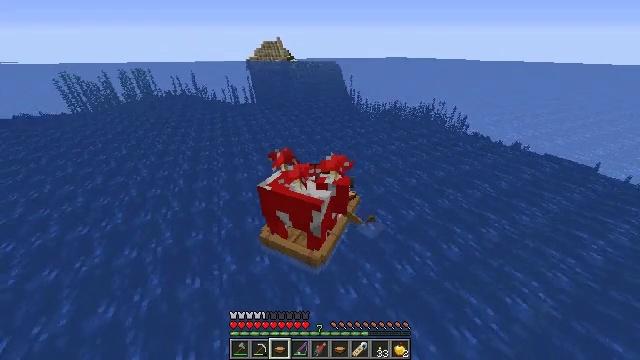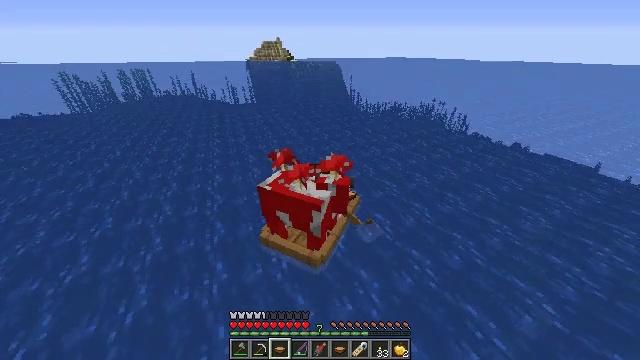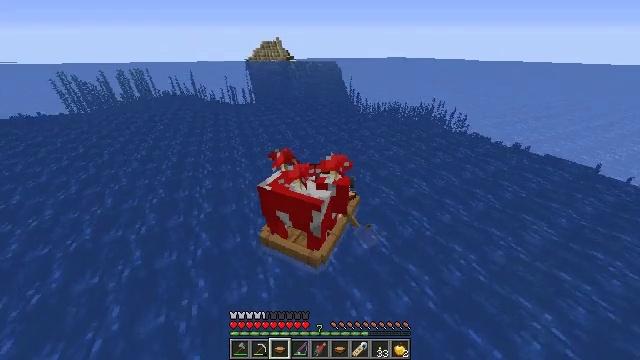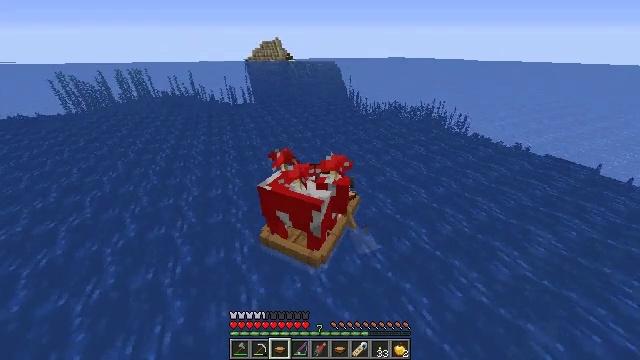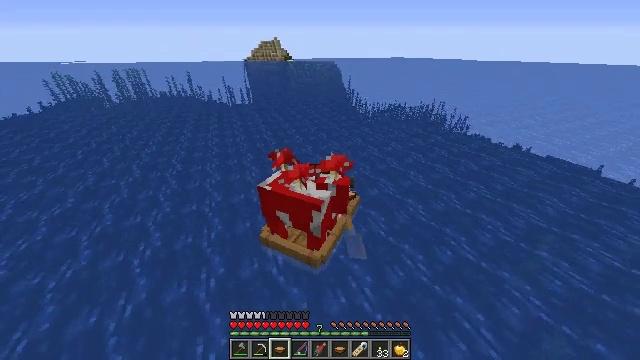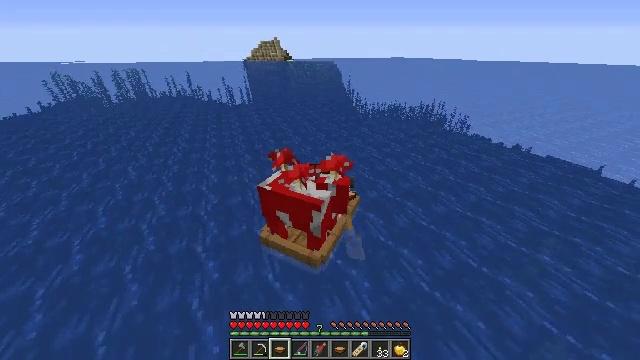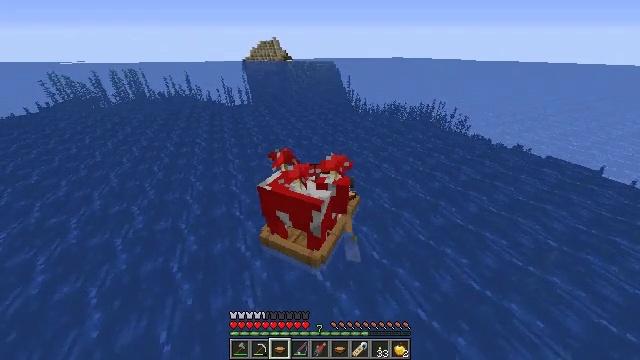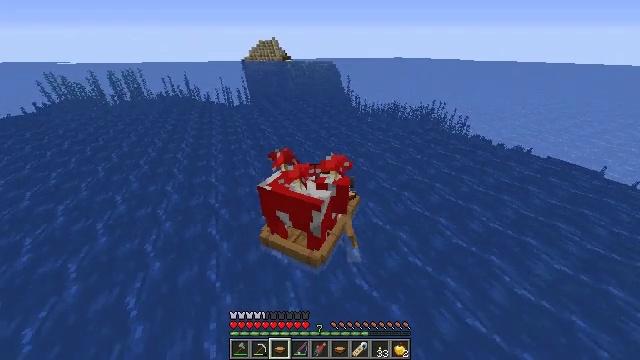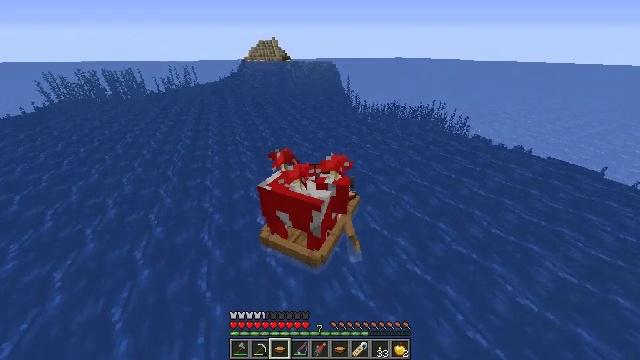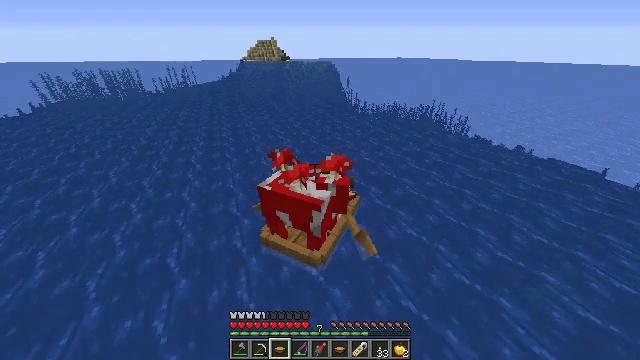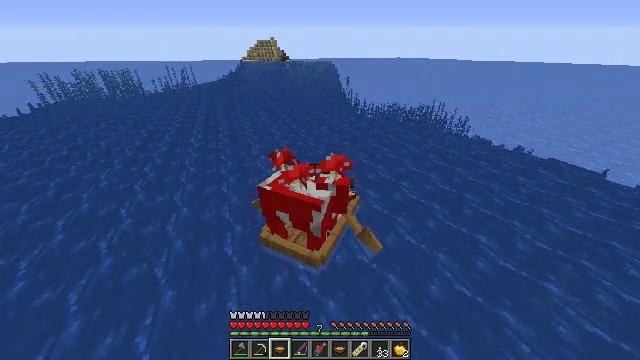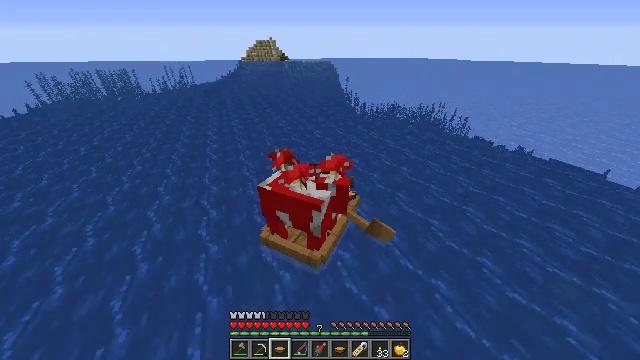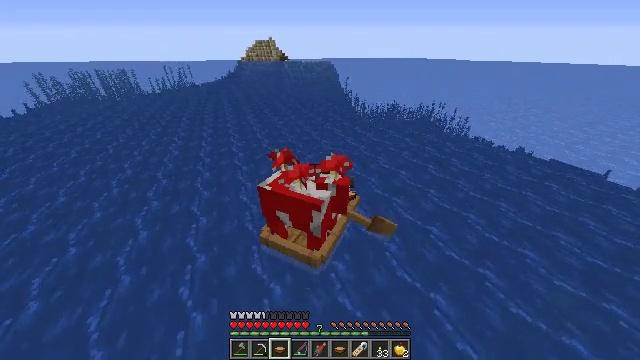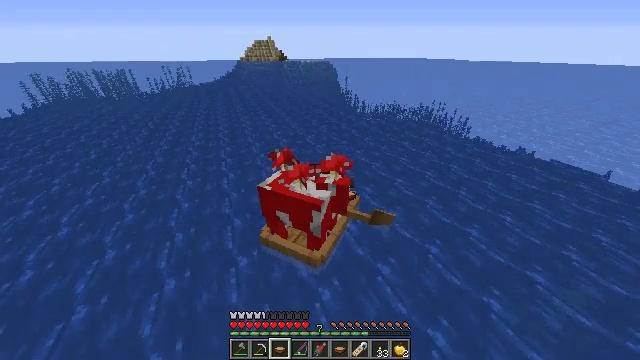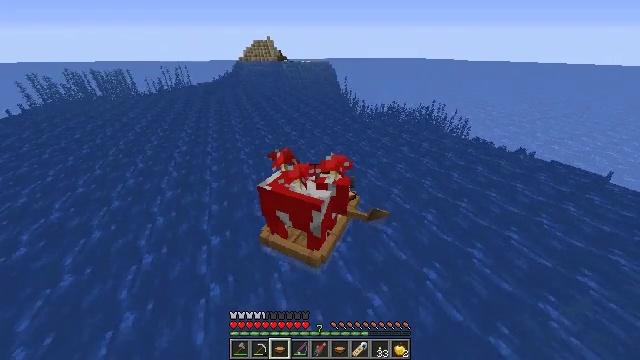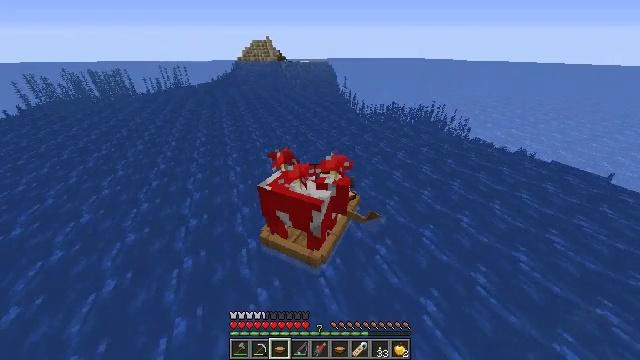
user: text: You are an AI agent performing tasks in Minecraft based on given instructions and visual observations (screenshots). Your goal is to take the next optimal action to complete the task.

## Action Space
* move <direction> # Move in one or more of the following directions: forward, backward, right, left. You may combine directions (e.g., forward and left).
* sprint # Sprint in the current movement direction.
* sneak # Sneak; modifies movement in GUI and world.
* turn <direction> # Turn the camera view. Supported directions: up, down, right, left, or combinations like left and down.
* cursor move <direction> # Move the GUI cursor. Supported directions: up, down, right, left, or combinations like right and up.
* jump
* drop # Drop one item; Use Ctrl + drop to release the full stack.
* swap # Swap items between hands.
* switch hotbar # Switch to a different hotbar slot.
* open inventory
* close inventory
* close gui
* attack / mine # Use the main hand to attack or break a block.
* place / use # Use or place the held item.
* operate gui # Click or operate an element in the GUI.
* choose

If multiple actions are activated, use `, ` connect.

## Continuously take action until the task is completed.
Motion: motion action
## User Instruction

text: Drop a name tag.
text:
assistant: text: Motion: move forward, sprint, jump
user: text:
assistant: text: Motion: move forward, sprint, jump
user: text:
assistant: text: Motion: move forward, sprint, jump
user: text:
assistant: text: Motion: move forward, sprint, jump
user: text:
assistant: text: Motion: move forward, sprint, jump
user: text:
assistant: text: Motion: move forward, sprint, jump
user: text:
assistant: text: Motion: move forward, sprint, jump
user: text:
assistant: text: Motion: move forward, sprint, jump
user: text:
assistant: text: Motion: move forward, sprint, jump
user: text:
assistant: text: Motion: move forward, sprint
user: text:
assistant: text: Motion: move forward, sprint
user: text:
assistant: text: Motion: move forward, sprint
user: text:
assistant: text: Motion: move forward, sprint
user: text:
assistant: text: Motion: move forward, sprint
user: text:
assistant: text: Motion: move forward, sprint
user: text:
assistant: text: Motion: move forward, sprint
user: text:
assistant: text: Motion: move forward, sprint, jump
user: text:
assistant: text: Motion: move forward, sprint, jump
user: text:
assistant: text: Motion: move forward, sprint, jump
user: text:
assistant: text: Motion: move forward, sprint, jump
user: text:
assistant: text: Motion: move forward, sprint, jump
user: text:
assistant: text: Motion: move forward, sprint
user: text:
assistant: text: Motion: move forward, sprint
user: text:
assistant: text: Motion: move forward, sprint
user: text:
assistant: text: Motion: move forward, sprint, jump
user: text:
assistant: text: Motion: move forward, sprint, turn left and up, jump
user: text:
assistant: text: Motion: move forward, sprint, turn left and up, jump
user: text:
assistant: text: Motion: move forward, sprint, turn left, jump
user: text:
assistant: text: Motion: move forward, sprint, turn left and down, jump
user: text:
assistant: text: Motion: move forward, sprint, turn left and down